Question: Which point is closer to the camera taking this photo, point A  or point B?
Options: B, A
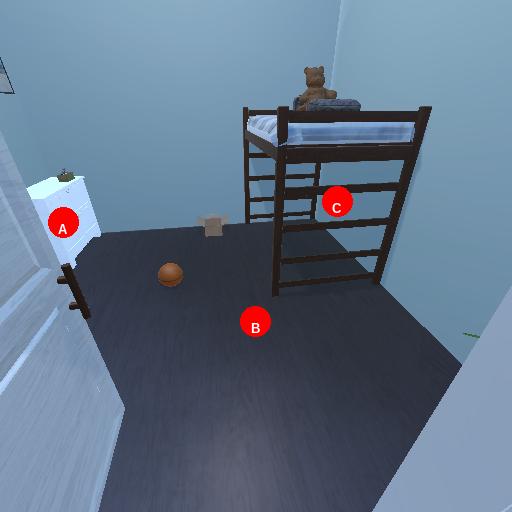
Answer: B